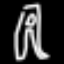
Label: The Eiffel Tower